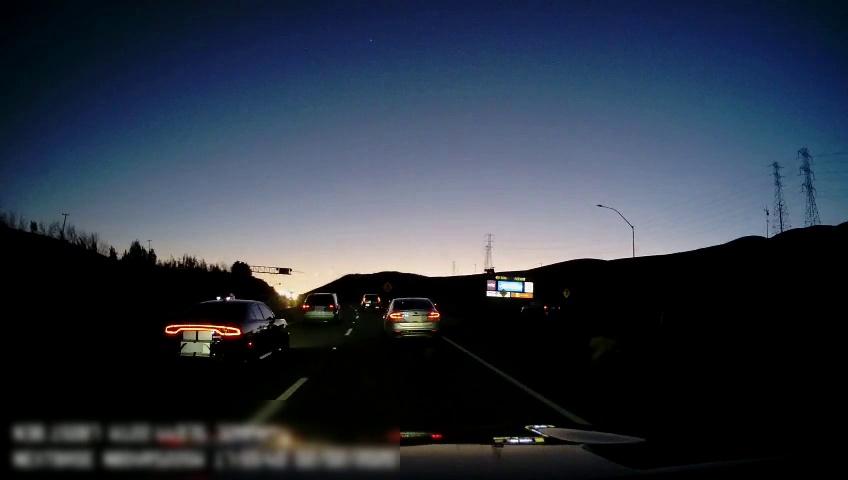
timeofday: Dusk/Dawn/Twilight
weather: Other
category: Drivable Space
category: Drivable Space
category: Vehicles | SUV
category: Vehicles | Car
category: Vehicles | Car
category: Vehicles | SUV
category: Vehicles | Car
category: Vehicles | Car
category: Lanes | Alternate Lane
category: Lanes | Current Lane
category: Lanes | Current Lane
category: Traffic | Signs
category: Traffic | Signs